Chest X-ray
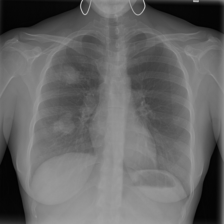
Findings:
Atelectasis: negative
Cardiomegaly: negative
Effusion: negative
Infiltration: negative
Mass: negative
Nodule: positive
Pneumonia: negative
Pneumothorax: negative
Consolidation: negative
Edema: negative
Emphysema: negative
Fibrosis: negative
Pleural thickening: negative
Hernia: negative